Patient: sex M, age 60
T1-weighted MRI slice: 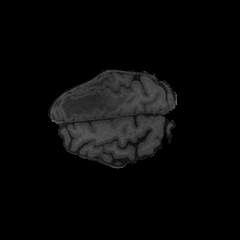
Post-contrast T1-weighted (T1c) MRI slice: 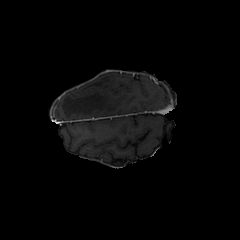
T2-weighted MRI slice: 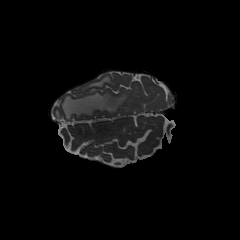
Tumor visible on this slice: yes
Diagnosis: Glioblastoma, IDH-wildtype
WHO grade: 4